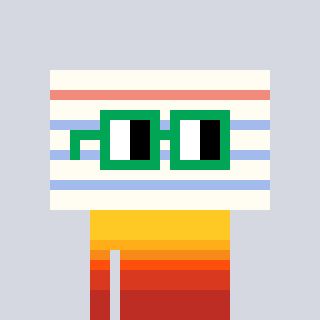
a pixel art character with square green glasses, a empty notebook page-shaped head and a foggrey-colored body on a cool background